Question: I want to populate a tree getting parent and nodes from database in WPF. My database structure is as;

Here deficiencyID is the id of the node and parentID is the id of the parent.
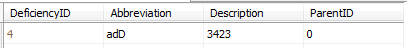
Answer: You can model your db table with an entity like this:
'''
public class Deficiency
{
public int DeficiencyID { get; set; }
public int ParentID { get; set; }
//... OTHER PROPERTIES ...//
}
'''
then take a look at <URL>.
EDIT: Your XAML with the treeview can be like this:
'''
<!--Bind to Groups generated from codebehind
Every group have property Name and Items -->
<TreeView Name="treeview1" ItemsSource="{Binding Groups}" >
<TreeView.ItemTemplate>
<HierarchicalDataTemplate ItemsSource="{Binding Path=Items}">
<!-- Here Bind to the name of the group => this is the Parent ID -->
<TextBlock Text="{Binding Path=Name}" />
<HierarchicalDataTemplate.ItemTemplate>
<DataTemplate>
<StackPanel>
<!-- Here the data context is your class Deficiency,
so bind to its properties-->
<TextBlock Text="{Binding Path=DeficiencyID}"/>
<!-- ... -->
<TextBlock Text="{Binding Path=OtherProperties}"/>
<!-- ... -->
</StackPanel>
</DataTemplate>
</HierarchicalDataTemplate.ItemTemplate>
</HierarchicalDataTemplate>
</TreeView.ItemTemplate>
</TreeView>
'''
and your codebehind should be something like this:
'''
List<Deficiency> myList = new List<Deficiency>();
// here load from DB //
ICollectionView view = CollectionViewSource.GetDefaultView(myList);
view.GroupDescriptions.Add(new PropertyGroupDescription("ParentID"));
treeview1.DataContext = view;
'''
HTH